Question: I noticed the range slider on Iconic looks great.

Even better on IOS. How do they do it?
I clumsily copied and pasted what I saw via Chrome dev tools inspector to <URL> but it doesn't work. What am I missing?
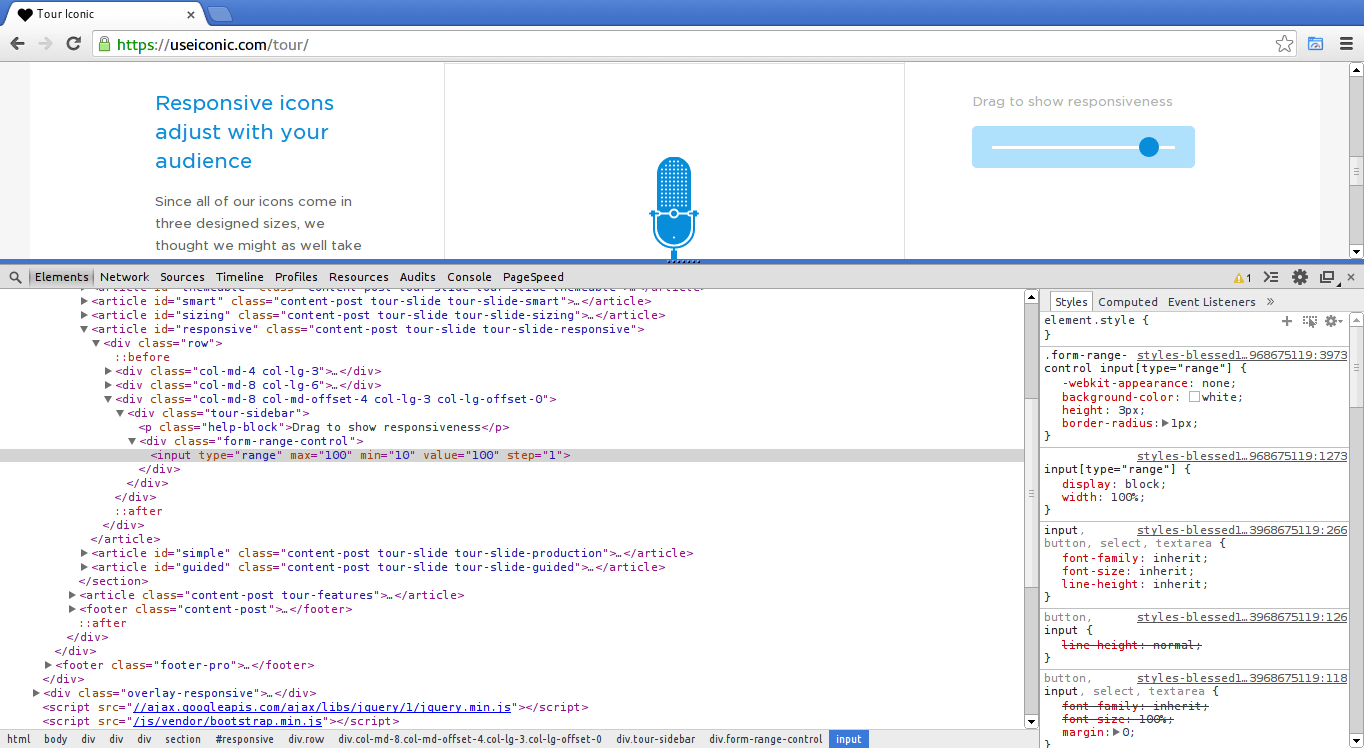
Answer: Please check the answer. Its working fine for me. Hope it should helpful for you.
'''
<div class="form-range-control"><input type="range" max="100" min="10" value="100" step="1"></div>
'''
'''
.form-range-control {
margin: 0 auto;
background-color: #afe0fc;
padding: 1.5em;
border-radius: 5px;
}
.form-range-control input[type="range"] {
-webkit-appearance: none;
background-color: white;
height: 3px;
border-radius: 1px;width:100%;
}
.form-range-control input[type="range"]::-webkit-slider-thumb {
-webkit-appearance: none;
width: 20px;
height: 20px;
background: #078dd8;
border-radius: 50%;
cursor: -moz-grab;
cursor: -webkit-grab;
}
'''
<URL>